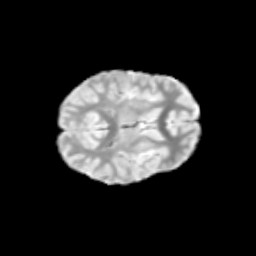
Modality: T2w
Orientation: axial
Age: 11
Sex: female
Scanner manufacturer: siemens
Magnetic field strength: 3 T
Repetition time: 3.8 s
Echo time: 0.07 s